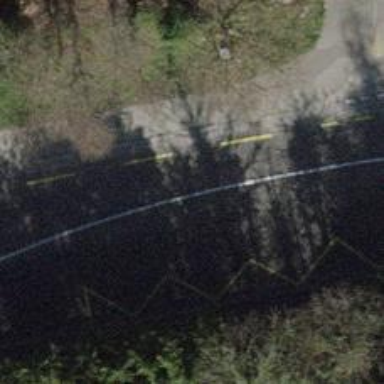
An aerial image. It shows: Primary highway with asphalt surface. There are sidewalks on both sides of the road.